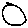
Label: circle